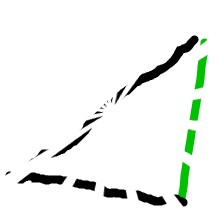
Shape: triangle